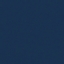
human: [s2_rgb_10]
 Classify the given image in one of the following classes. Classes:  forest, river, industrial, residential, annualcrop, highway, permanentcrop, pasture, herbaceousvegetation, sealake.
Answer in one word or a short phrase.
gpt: SeaLake